Field crop: maize
Growth stage: 1
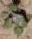
Species: chenopodium